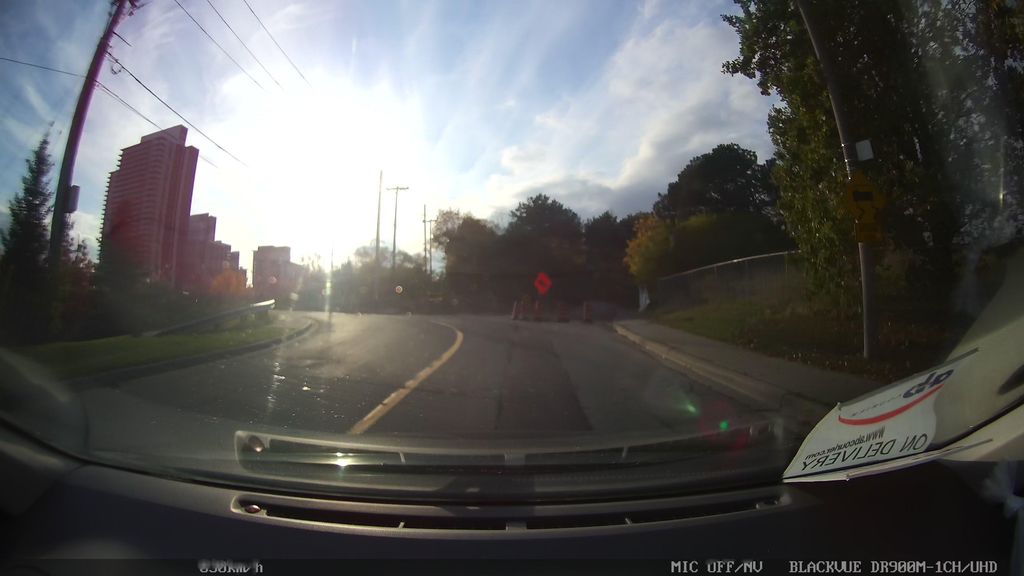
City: toronto